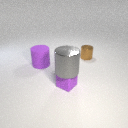
small purple rubber cube below large gray metal cylinder